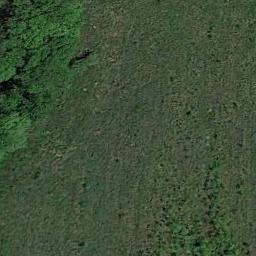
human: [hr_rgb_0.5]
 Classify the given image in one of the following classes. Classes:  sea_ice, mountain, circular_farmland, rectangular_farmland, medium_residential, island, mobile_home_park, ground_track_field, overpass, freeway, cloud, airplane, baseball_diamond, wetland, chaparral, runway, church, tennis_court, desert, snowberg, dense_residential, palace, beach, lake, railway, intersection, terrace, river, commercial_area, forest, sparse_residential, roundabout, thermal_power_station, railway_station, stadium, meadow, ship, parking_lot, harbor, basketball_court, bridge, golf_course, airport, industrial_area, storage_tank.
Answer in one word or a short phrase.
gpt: meadow